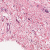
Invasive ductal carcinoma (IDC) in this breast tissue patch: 0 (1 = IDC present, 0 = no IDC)